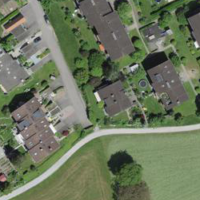
EUNIS habitat code: 55
Species observed at this site:
Dactylis glomerata